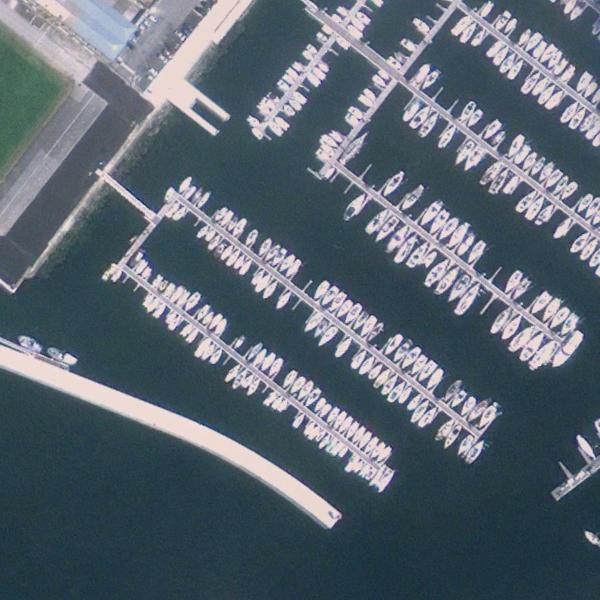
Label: Port